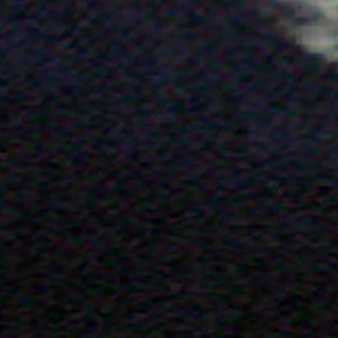
Label: other